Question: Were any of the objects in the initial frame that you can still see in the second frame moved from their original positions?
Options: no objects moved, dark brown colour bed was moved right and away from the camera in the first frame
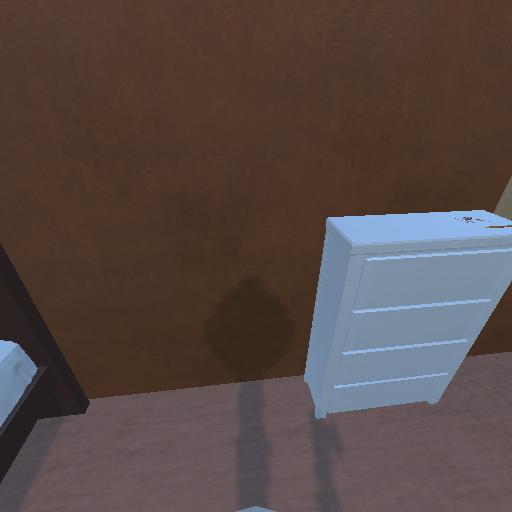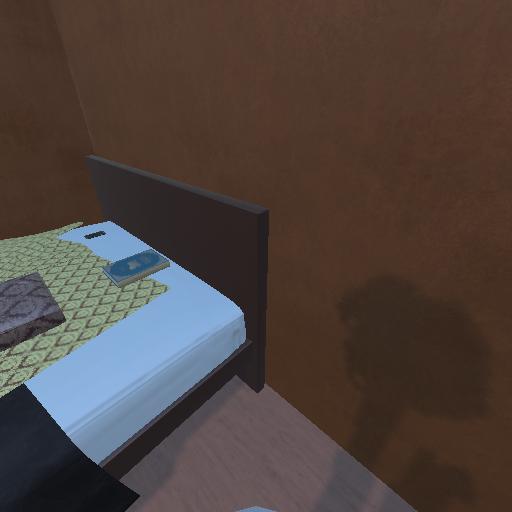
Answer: no objects moved